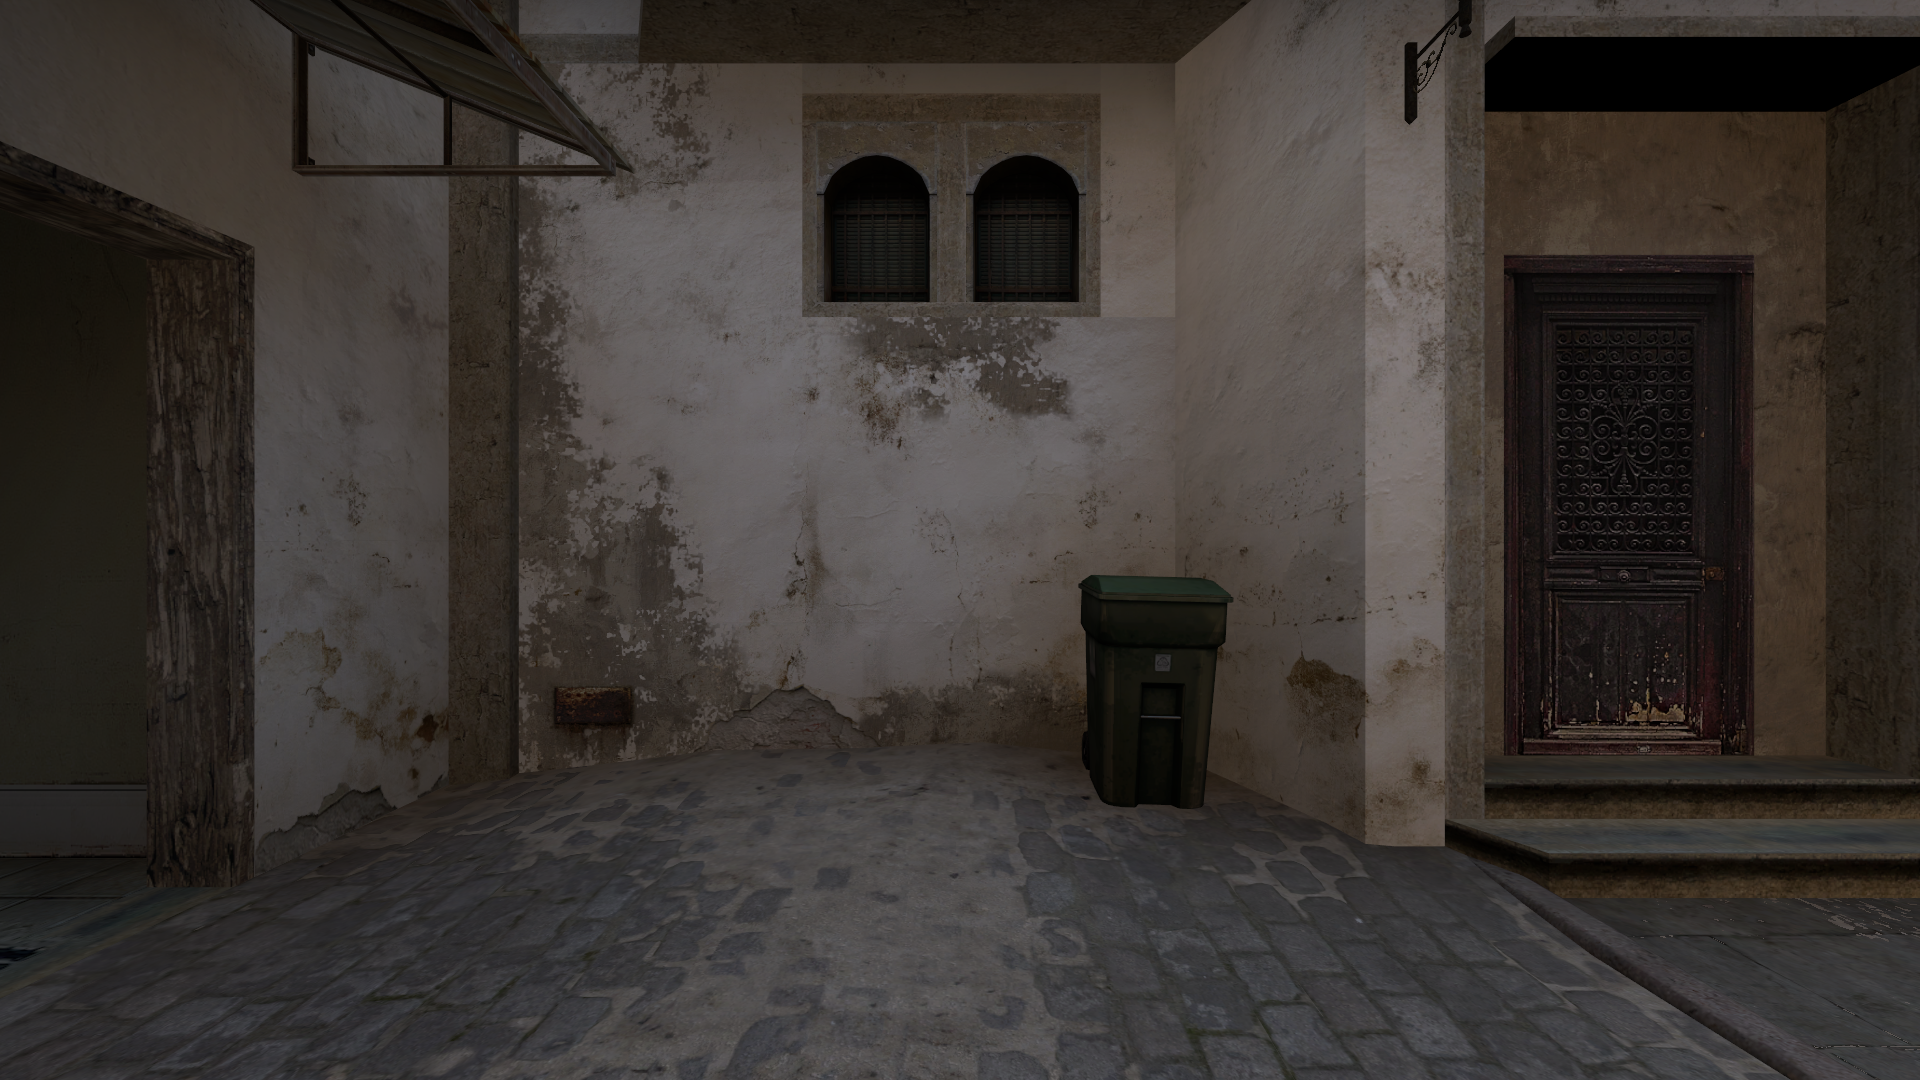
Map: de_mirage